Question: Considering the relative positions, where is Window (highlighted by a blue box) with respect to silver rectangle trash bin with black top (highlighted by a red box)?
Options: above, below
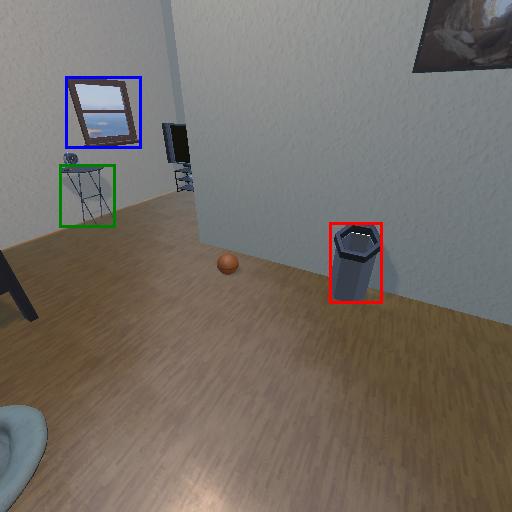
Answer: above